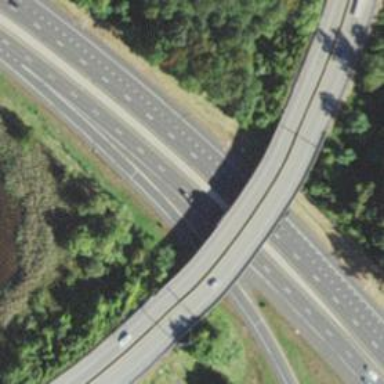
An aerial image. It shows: Bridge on motorway link.